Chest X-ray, AP view. Patient: 32 years old, sex F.
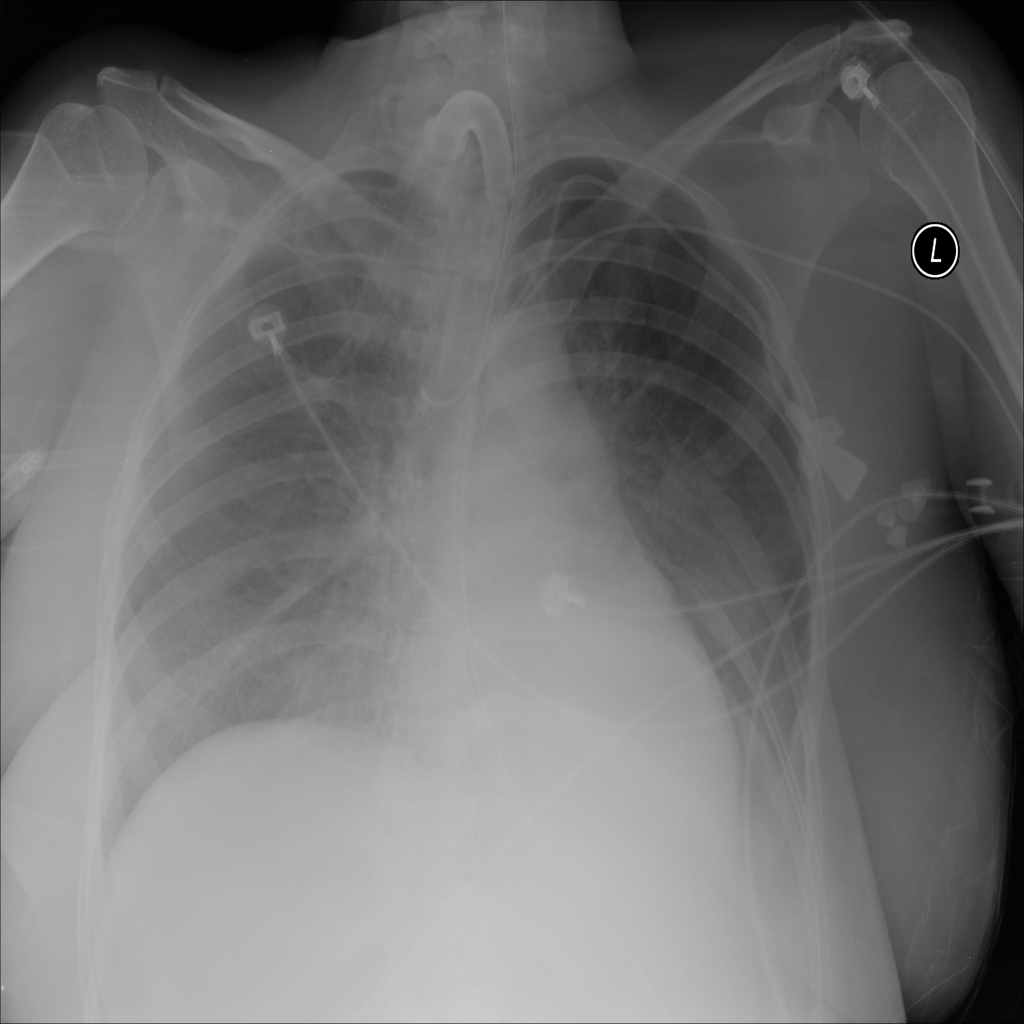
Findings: Consolidation, Edema